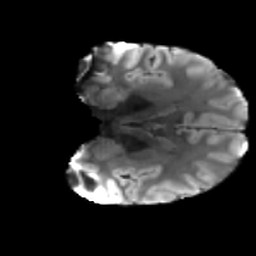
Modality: T2w
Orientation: coronal
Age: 30
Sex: female
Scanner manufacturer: siemens
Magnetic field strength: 3 T
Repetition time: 3.5 s
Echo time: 0.086 s